Question: We're trying to deploy a war file with Jenkins, but nothing seems to happen.
The project is built successfully, and we're using Jenkins deploy plugin. It is configured with the following options:

Post steps are set to "run regardless of build result".
I have checked that the credentials are correct, as I can acces the manager page in my browser.
Here is the last part that Jenkins (Maven) outputs:
'''
[INFO] ------------------------------------------------------------------------
[INFO] BUILD SUCCESS
[INFO] ------------------------------------------------------------------------
[INFO] Total time: 1:24.506s
[INFO] Finished at: Tue Feb 14 12:10:45 UTC 2012
[INFO] Final Memory: 22M/52M
[INFO] ------------------------------------------------------------------------
channel stopped
Finished: SUCCESS
'''
I can also change WAR/EAR file to something that doesn't exist, and it will not give me errors, which is kind of strange. What am I doing wrong here?
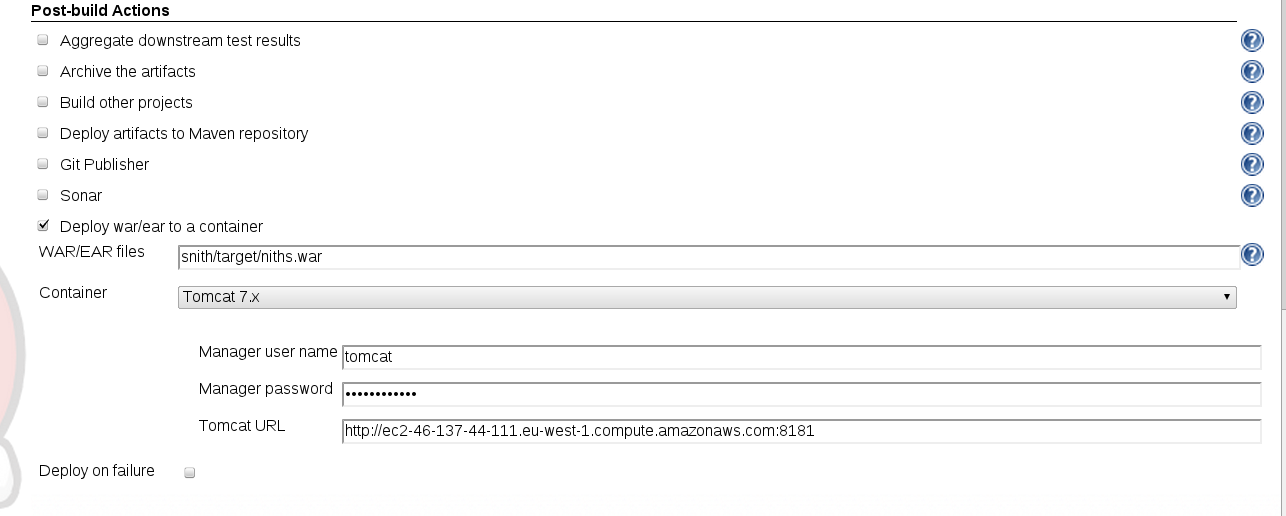
Answer: I was having the same problem, and in my case the (relative) path to the WAR file was incorrect. Apparently if you don't have it exactly correct (it needs to be relative to the workspace root) then the deploy plugin will silently fail. In my case the path was:
target/whatever.war
Once that was fixed, I ran into a different problem in that the plugin expects to connect to the manager/text version of Tomcat Manager, rather than the manager/html version that I usually configure by default. You'll need a line in your tomcat-users.xml file like the following:
<user username="tomcat" password="pencil" roles="manager-script"/>
(This is in addition to the "manager-gui" role you probably already have set up.)
Once those changes were made, the build and deployment worked just fine.